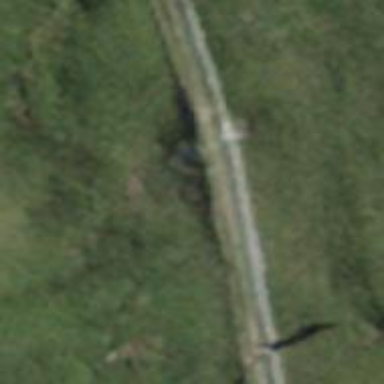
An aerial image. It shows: Grass path.